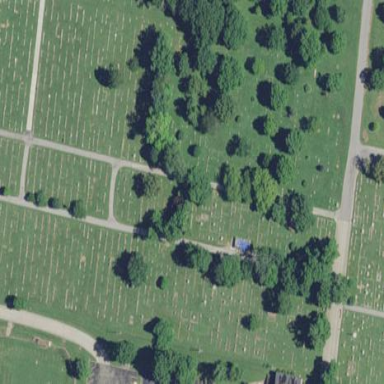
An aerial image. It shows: Cemetery.